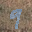
Label: 9